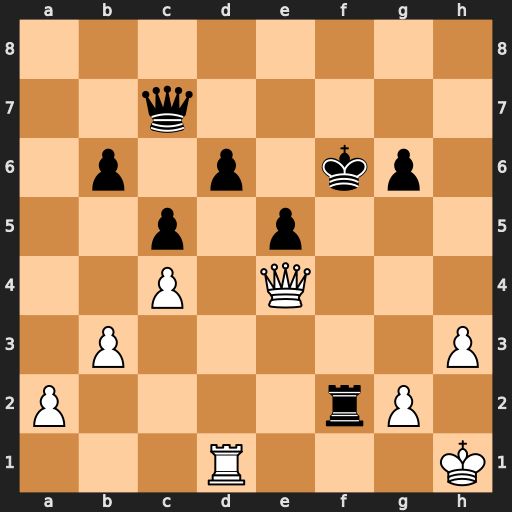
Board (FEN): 8/2q5/1p1p1kp1/2p1p3/2P1Q3/1P5P/P4rP1/3R3K
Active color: w
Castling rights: -
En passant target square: -
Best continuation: Qh4+ Kg7 Qxf2